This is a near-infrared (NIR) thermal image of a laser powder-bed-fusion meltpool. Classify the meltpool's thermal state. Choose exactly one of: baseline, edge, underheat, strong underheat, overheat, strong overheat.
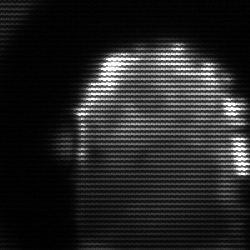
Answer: baseline